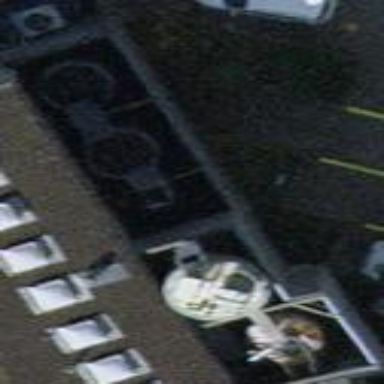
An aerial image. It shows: View of roof of building.